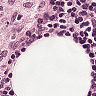
Metastatic tissue present: no